Question: I am using LINQPad to run the following query:
'''
var pds = (from p in Projects
group p by p.FiscalYearVariables.FiscalYear into grouped
where grouped.Count() > 0
select new {
fiscalYear = grouped.Key,
projectDetails = grouped.SelectMany(a=>a.ProjectDetails),
Programs = (from pwbs in Programs.SelectMany(a =>a.ProgramWbsNumbers)
let ds = pwbs.WbsNumbers.DisplayString
where pwbs.Programs.IsActive
&& (from w in WbsNumbers
where w.DisplayString.StartsWith(ds)
select w).Any()
select pwbs.Programs)
});
pds.Dump();
'''
And I get the error:
> NotSupportedException: Only arguments that can be evaluated on the client are supported for the String.StartsWith method.
I'm not sure how to go about correcting this error. I need to get each 'Program' where the 'WbsNumber' starts with the 'WbsNumber' contained within 'ProgramWbsNumbers' if that helps.

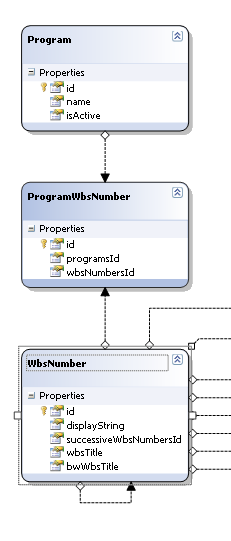
Answer: Try this:
'''
where SqlMethods.Like(w.DisplayString, ds + "%")
'''